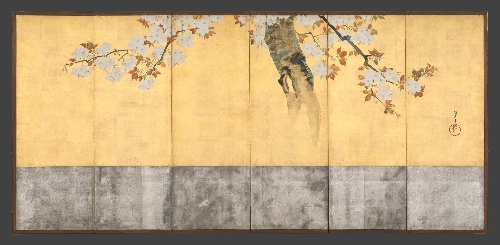
Title: 酒井抱一筆　桜図屏風|Blossoming Cherry Trees
Artist: Sakai Hōitsu
Artist bio: Japanese, 1761–1828
Date: ca. 1805
Object type: Screens
Classification: Paintings
Medium: Pair of six-panel folding screens; ink, color, and gold leaf on paper
Culture: Japan
Period: Edo period (1615–1868)
Dimensions: Image: 38 x 82 3/16 in. (96.5 x 208.8 cm)
Overall with mounting: 39 9/16 × 83 3/4 in. (100.5 × 212.8 cm)
Department: Asian Art
Credit line: Mary Griggs Burke Collection, Gift of the Mary and Jackson Burke Foundation, 2015
Accession year: 2015
Repository: Metropolitan Museum of Art, New York, NY
Tags: Flowers|Leaves|Trees